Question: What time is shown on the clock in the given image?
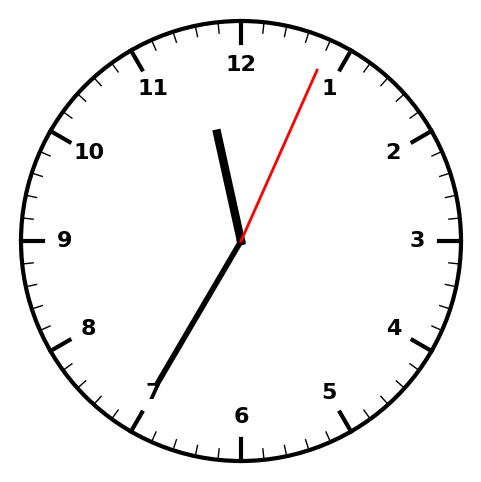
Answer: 11:35:04